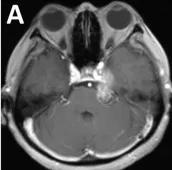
Radiological evaluation of the multi-compartmental lesion preoperatively and postoperatively. Preoperative axial.
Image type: radiology (mri)